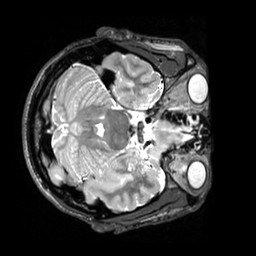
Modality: T2w
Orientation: axial
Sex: male
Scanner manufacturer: siemens
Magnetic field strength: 3 T
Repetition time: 3.2 s
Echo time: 0.409 s